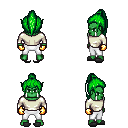
a pixel art fantasy rpg character, male body template, orc, green skin, white long-sleeve shirt, white pants, green long topknot hairstyle, gold gloves, gray slippers, four views (front, back, left, right), 2x2 character sprite sheet, small pixel art, hard edges, no anti-aliasing